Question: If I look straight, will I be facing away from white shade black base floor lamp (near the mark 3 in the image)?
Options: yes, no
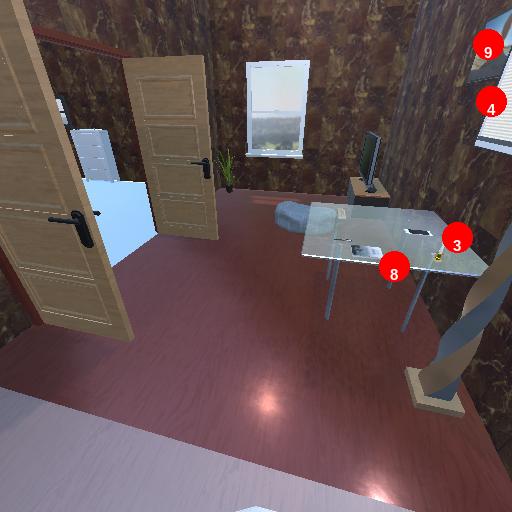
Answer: yes